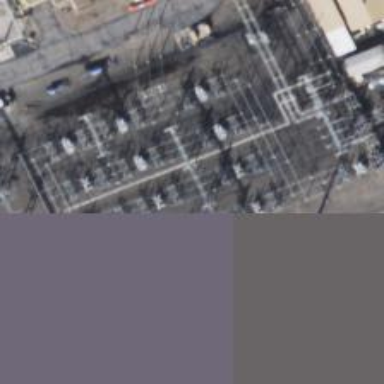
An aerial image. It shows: Switch used for power control.